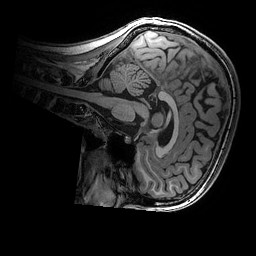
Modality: T1w
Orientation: sagittal
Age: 19
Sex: female
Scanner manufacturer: ge
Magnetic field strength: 3 T
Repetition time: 0.007 s
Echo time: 0.00342 s